Question: I found a article online that explains how to connect vagrant to heroku, so I would be able to deploy my applications online. I got to step 4 in the article, but I got an error when I tired to install foreman (gem install foreman). How can I get it to install. Does any one used vagrant and heroku before and can they explain how they got it to work. The picture of the error is at the bottom and here is a link of the article: <URL>.

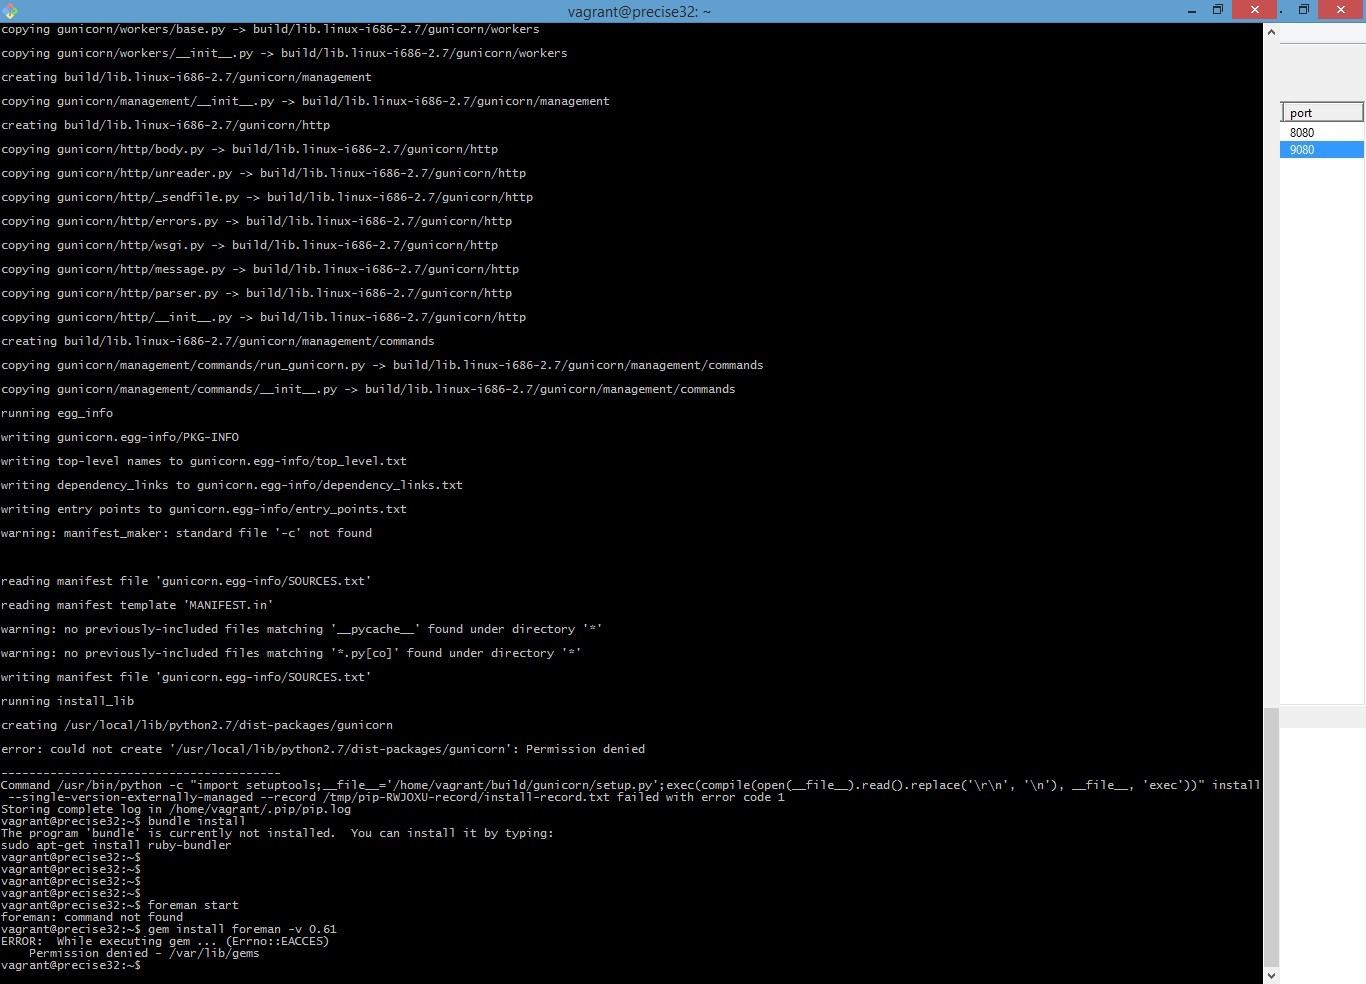
Answer: There is a permission issue with the path '/usr/local/lib/python2.7/dist-packages/gunicorn'
You can try one of the following
1) Use 'chmod' to grant write permission to the location '/usr/local/lib/python2.7/dist-packages'
or
2) Rerun your command with 'sudo'